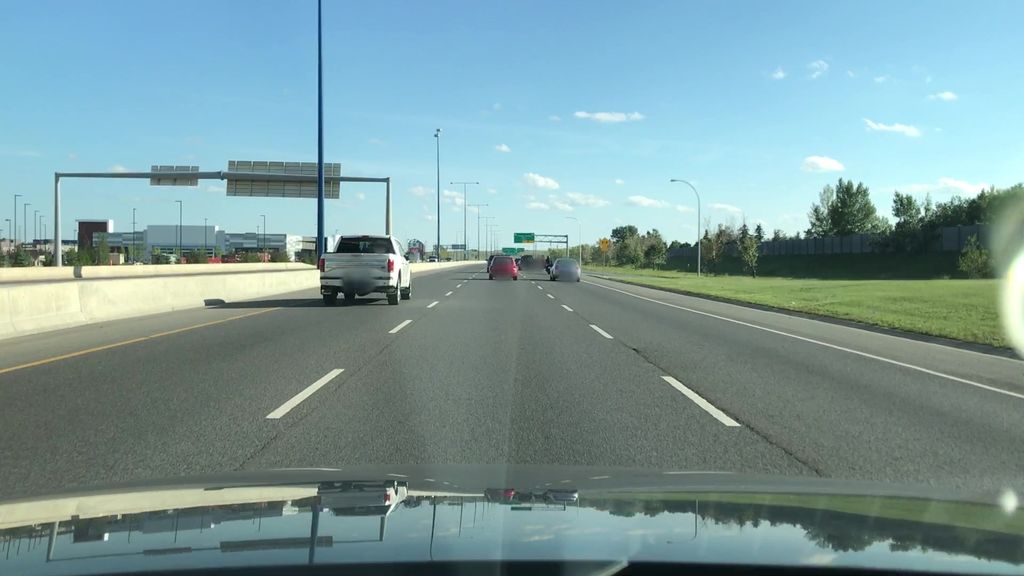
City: edmonton